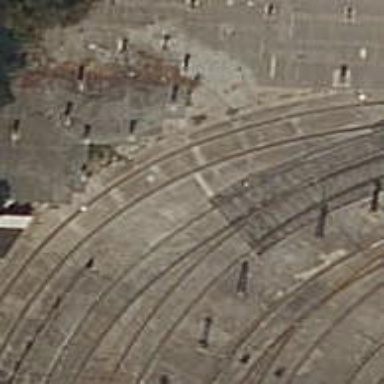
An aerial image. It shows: Yard with electrified contact line.